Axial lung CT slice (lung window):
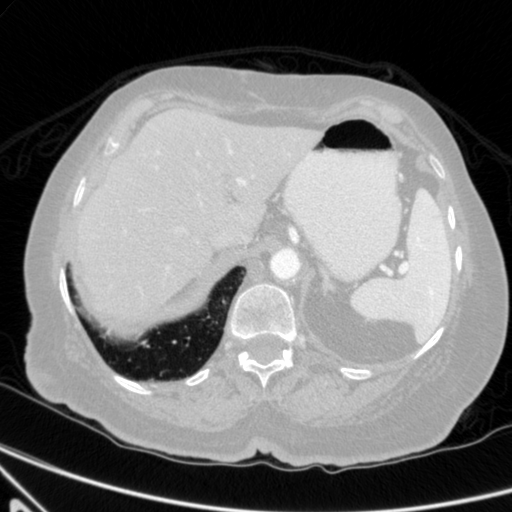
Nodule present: no